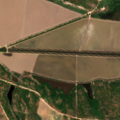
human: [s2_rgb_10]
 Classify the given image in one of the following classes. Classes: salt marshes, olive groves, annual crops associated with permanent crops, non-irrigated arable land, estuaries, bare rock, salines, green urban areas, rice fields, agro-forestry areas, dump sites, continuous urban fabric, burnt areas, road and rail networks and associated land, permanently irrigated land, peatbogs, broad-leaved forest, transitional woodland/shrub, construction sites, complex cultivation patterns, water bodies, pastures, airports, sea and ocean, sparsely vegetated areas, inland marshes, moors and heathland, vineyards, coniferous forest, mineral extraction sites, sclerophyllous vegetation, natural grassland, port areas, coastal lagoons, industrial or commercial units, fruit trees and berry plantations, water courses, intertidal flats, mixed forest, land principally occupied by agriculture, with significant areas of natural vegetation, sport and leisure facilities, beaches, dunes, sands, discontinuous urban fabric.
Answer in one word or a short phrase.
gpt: rice fields, vineyards, agro-forestry areas